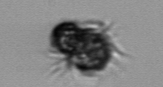
Label: Mesodinium